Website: home-depot
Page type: customer-info-address
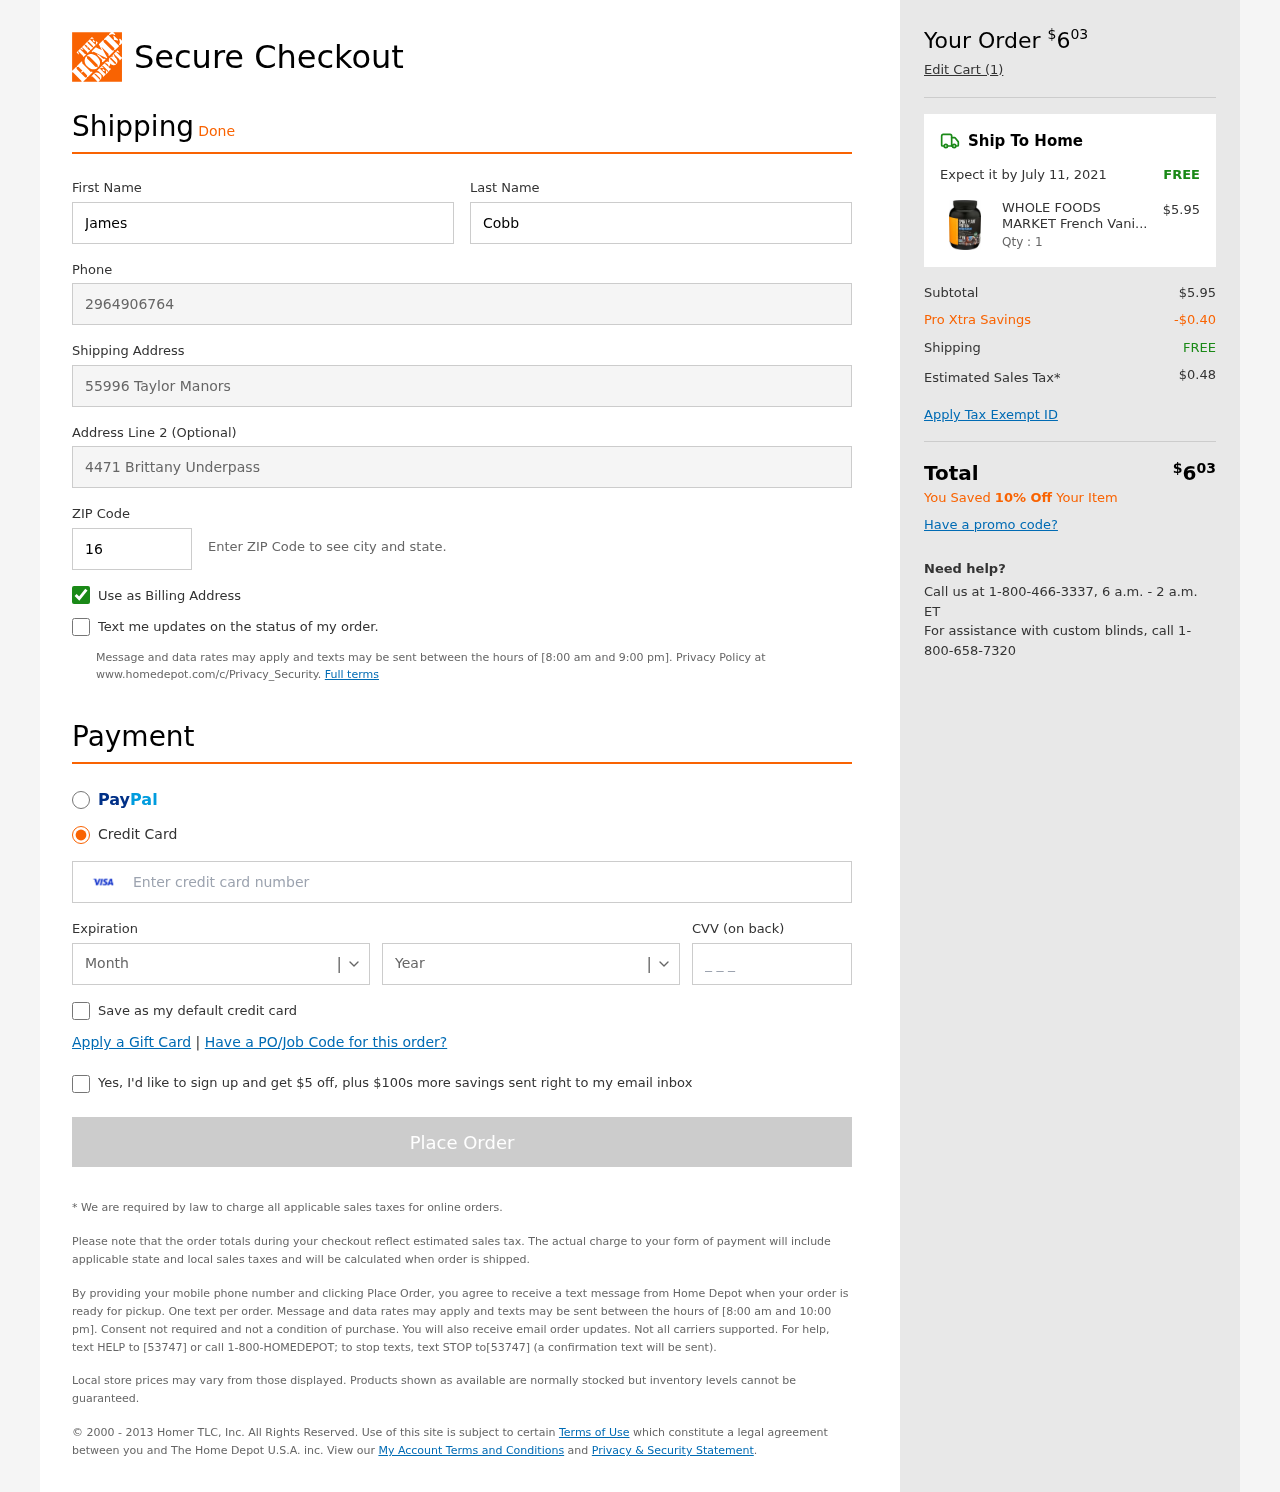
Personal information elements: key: PII_CARD_CVV
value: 704
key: PII_CARD_EXPIRY_MONTH
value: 03
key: PII_CARD_EXPIRY_YEAR
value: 29
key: PII_CARD_NUMBER
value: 4873 8775 8333 6471
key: PII_FIRSTNAME
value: James
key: PII_LASTNAME
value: Cobb
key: PII_PHONE
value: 2964906764
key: PII_POSTCODE
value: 16869
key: PII_STREET
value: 55996 Taylor Manors
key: PII_STREET2
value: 4471 Brittany Underpass
Product elements: key: PRODUCT1_NAME
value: WHOLE FOODS MARKET French Vanilla Plant Protein Shake, 33 OZ
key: PRODUCT1_PRICE
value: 5.95
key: PRODUCT1_QUANTITY
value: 1
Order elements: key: ORDER_TOTAL
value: $603
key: ORDER_NUM_ITEMS
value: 1
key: ORDER_DELIVERY_DATE
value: July 11, 2021
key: ORDER_SHIPPING_COST
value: FREE
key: ORDER_SUBTOTAL
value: $5.95
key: ORDER_DISCOUNT
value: -$0.40
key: ORDER_SHIPPING_COST2
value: FREE
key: ORDER_TAX
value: $0.48
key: ORDER_TOTAL2
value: $603
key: ORDER_SAVINGS_MESSAGE
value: You Saved 10% Off Your Item